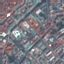
Land use / land cover: Residential